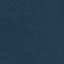
Label: Forest